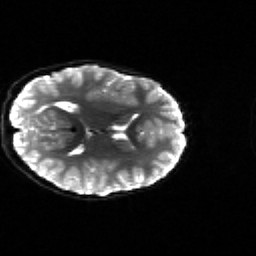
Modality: sbref
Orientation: axial
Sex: female
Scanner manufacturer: siemens
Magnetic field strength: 3 T
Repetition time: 5 s
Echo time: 0.071 s